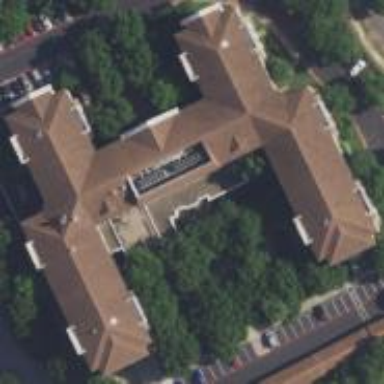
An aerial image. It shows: Nursing home building.